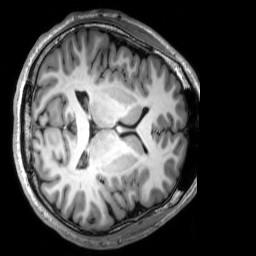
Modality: T1w
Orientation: axial
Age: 27
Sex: male
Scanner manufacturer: siemens
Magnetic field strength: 3 T
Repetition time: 2.53 s
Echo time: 0.00277 s